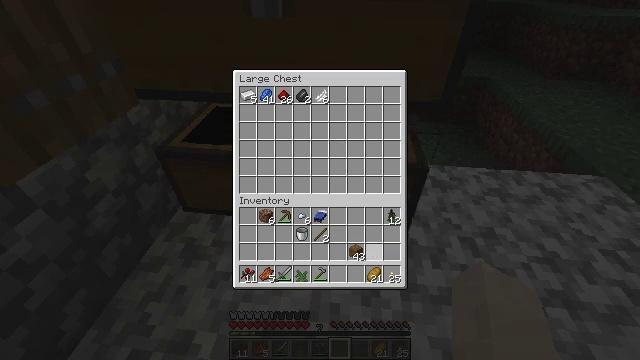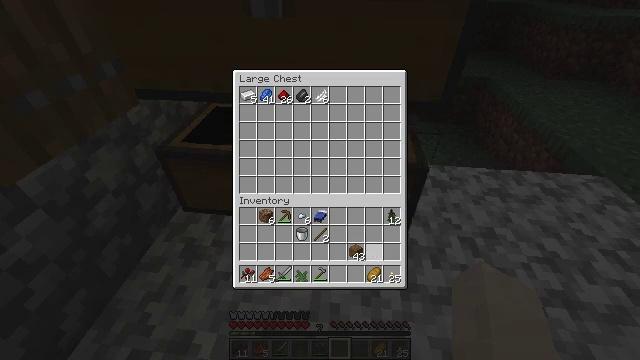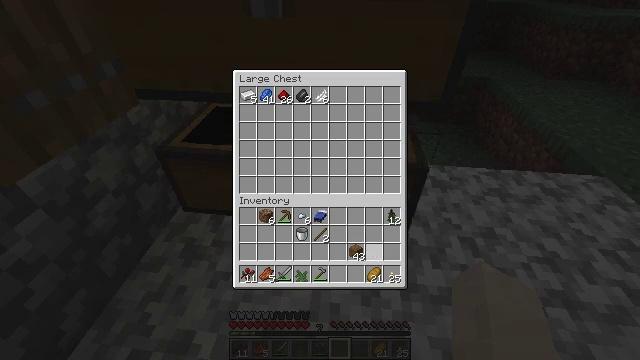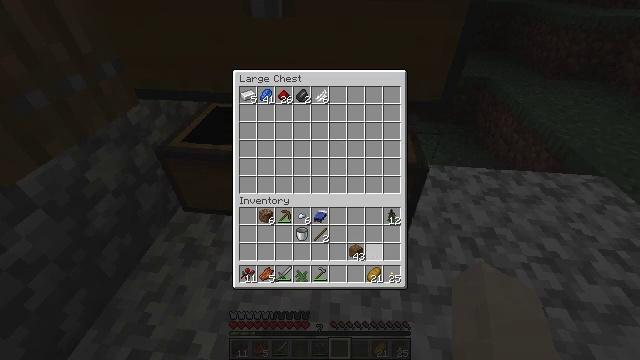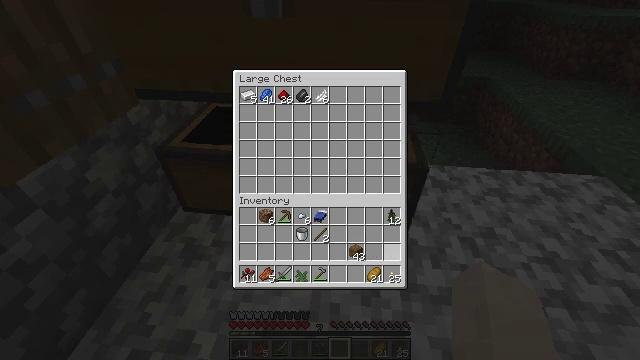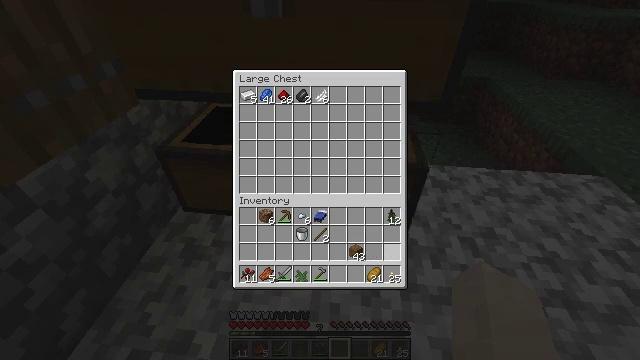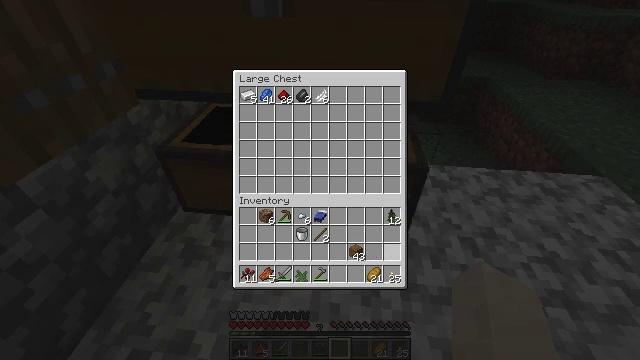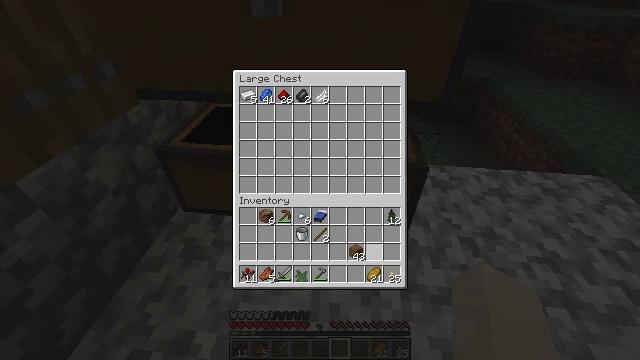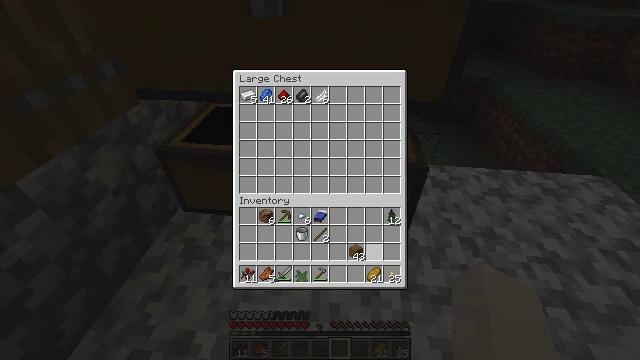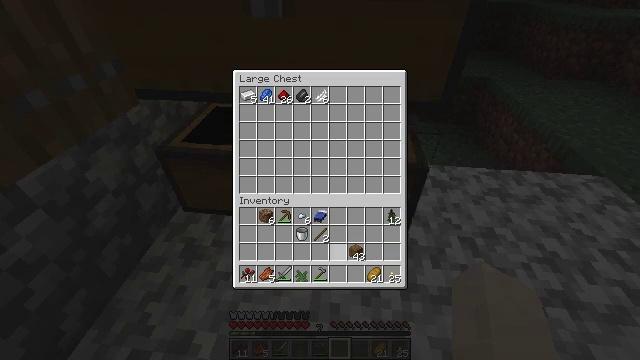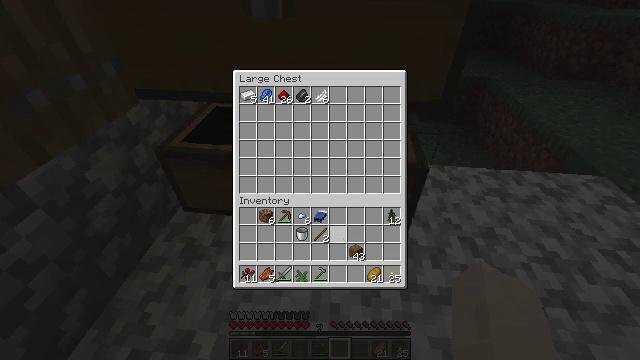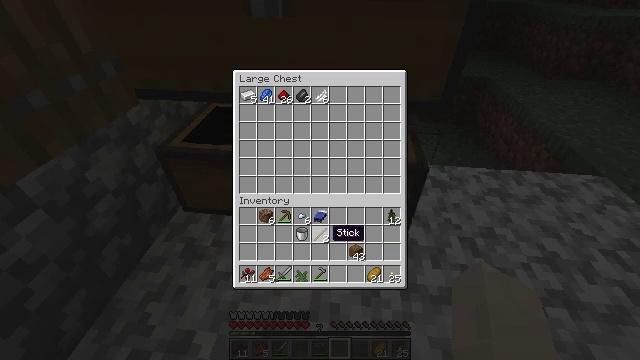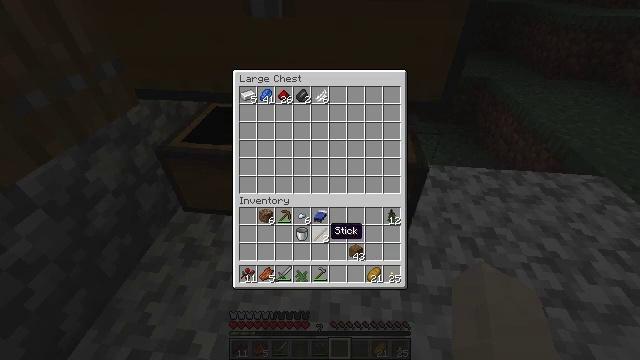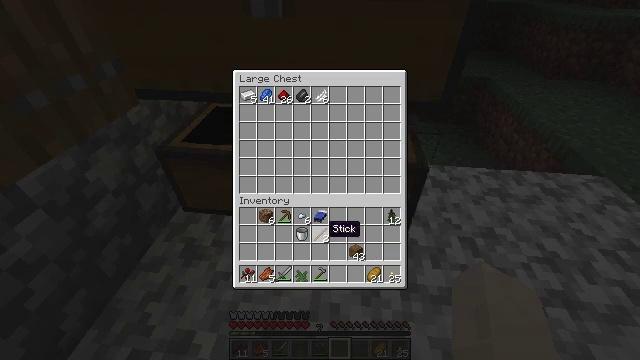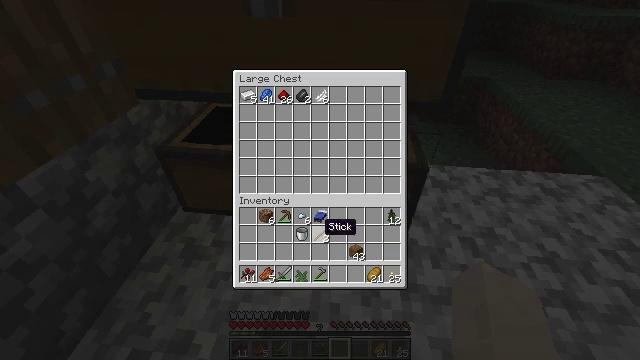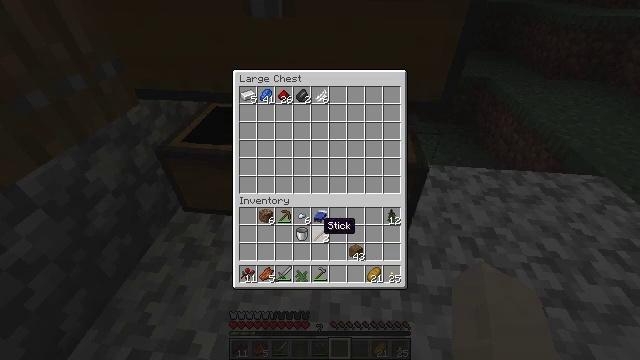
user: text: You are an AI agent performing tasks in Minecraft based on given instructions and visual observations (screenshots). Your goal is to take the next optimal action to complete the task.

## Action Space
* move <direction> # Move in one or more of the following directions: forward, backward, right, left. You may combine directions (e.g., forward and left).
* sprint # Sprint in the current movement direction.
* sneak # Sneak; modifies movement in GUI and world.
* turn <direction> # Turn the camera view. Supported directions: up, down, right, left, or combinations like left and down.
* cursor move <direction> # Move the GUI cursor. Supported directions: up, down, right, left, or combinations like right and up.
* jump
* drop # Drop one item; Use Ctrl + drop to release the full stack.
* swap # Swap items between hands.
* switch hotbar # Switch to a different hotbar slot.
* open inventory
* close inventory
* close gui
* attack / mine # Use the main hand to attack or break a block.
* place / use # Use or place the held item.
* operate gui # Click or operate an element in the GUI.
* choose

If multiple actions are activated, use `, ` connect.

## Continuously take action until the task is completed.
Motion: motion action
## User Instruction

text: Remove a large fern from the inventory.
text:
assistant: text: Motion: sneak
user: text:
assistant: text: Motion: sneak
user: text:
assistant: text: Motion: sneak
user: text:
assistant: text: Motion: sneak
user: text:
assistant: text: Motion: sneak
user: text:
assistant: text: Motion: sneak
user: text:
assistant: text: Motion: sneak
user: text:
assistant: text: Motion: sneak, cursor move left
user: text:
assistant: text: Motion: sneak, cursor move left and up
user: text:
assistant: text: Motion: sneak, cursor move left
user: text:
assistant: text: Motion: sneak
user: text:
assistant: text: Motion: sneak
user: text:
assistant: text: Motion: sneak
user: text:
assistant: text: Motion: sneak
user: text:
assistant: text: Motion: sneak
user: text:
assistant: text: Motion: sneak
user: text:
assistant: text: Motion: sneak
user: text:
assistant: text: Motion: sneak
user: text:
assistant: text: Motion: sneak
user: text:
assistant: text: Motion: sneak, cursor move up
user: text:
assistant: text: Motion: sneak
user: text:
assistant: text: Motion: sneak
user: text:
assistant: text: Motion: sneak
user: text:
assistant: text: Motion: sneak, choose
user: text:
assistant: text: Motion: sneak, choose
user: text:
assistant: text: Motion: sneak
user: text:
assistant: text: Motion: sneak
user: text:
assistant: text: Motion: sneak
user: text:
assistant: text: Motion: sneak
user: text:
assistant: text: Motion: sneak